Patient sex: M
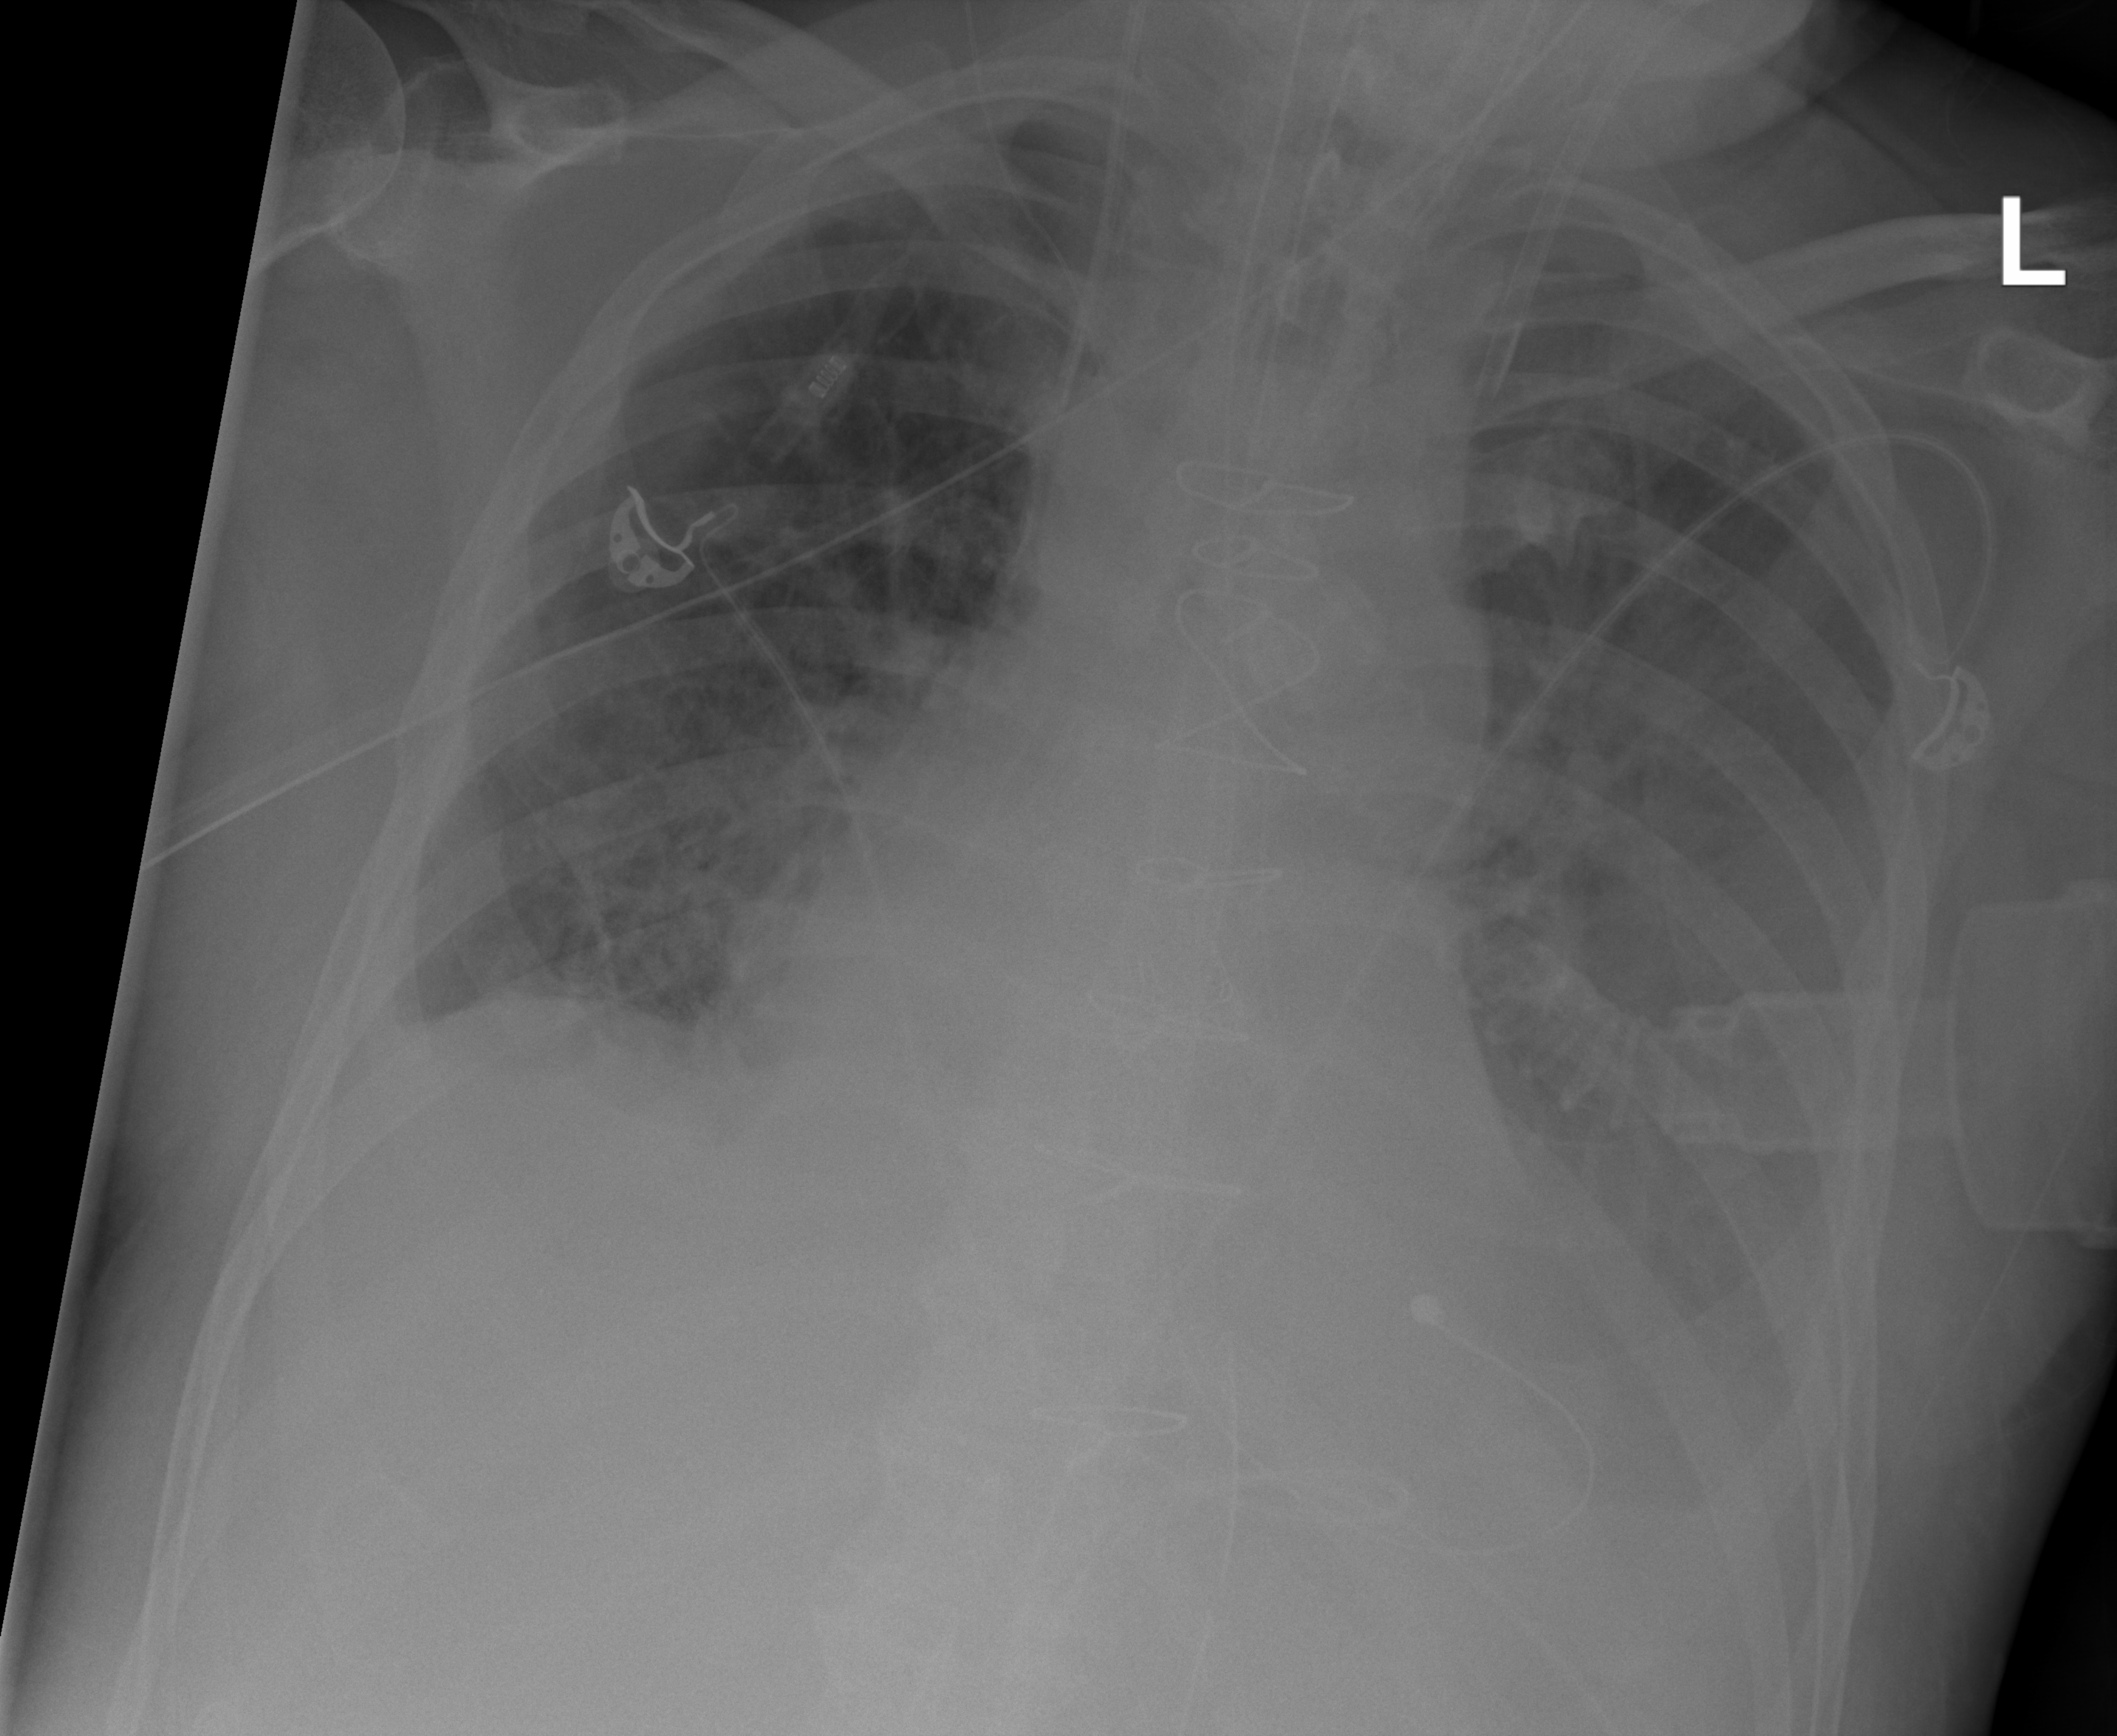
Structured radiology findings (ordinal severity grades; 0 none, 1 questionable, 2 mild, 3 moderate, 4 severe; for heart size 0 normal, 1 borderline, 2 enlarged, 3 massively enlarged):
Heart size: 2
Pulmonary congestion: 2
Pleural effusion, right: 2
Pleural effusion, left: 3
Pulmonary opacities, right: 2
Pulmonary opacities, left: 2
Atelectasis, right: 2
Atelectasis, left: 3